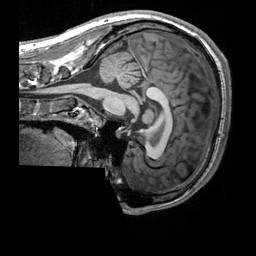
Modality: T1w
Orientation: sagittal
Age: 24
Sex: male
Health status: healthy
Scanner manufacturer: siemens
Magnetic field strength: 3 T
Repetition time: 2.3 s
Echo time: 0.00303 s